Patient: sex M, age 67
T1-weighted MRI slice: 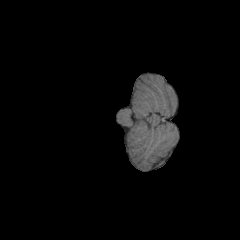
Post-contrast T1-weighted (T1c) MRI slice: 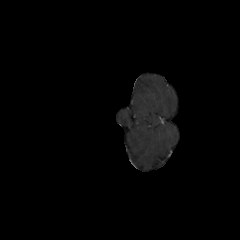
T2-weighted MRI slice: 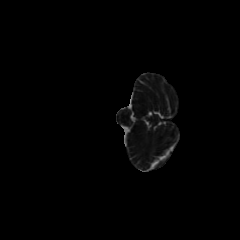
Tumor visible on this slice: no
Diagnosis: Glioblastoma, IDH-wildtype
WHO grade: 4